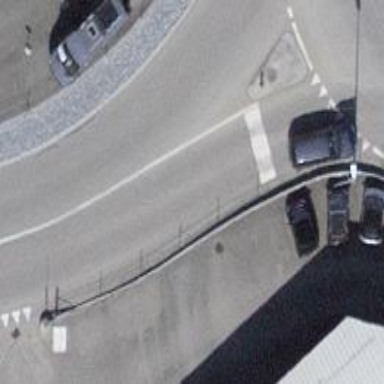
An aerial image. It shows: Road with traffic signals.